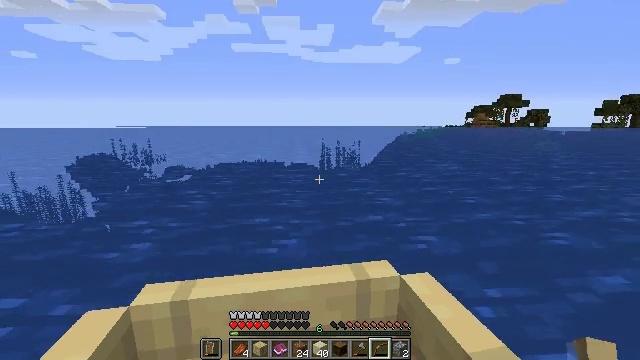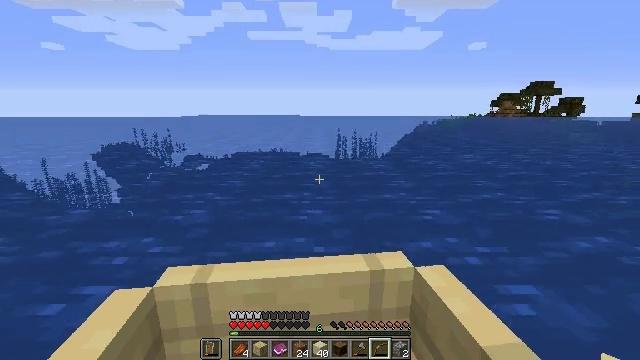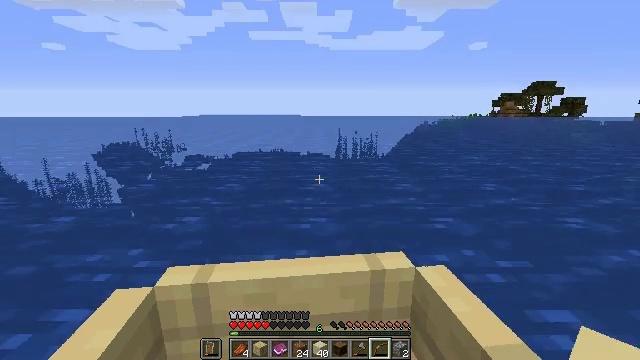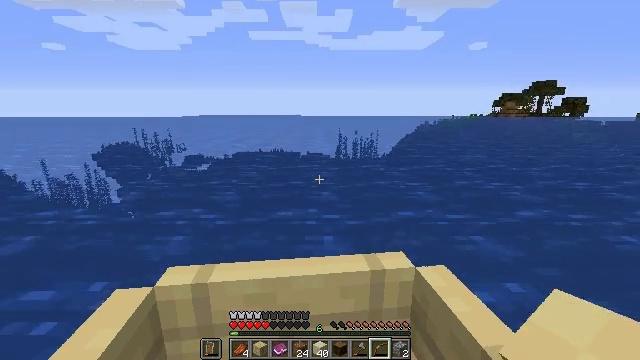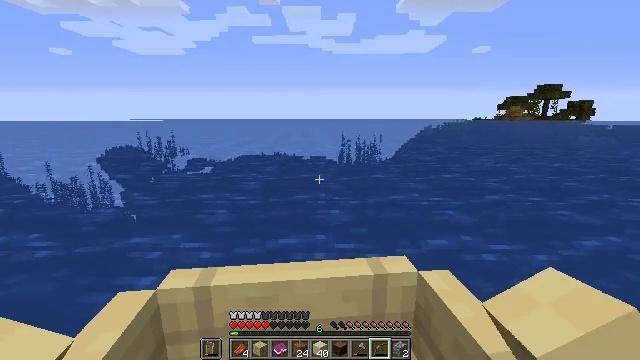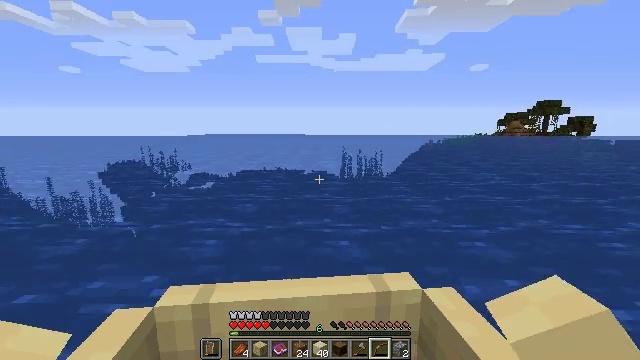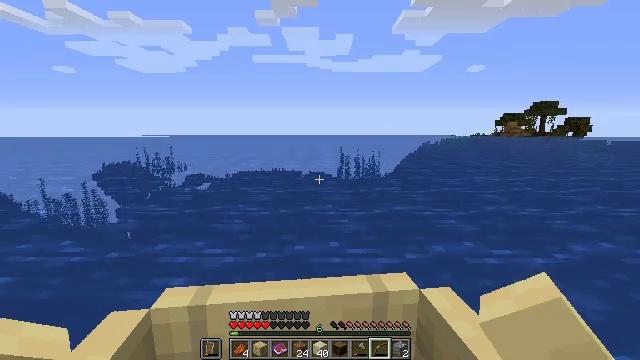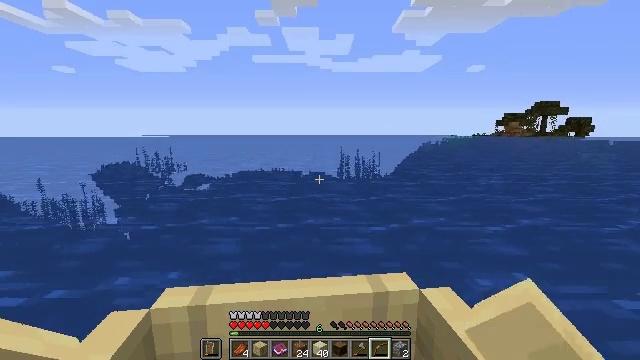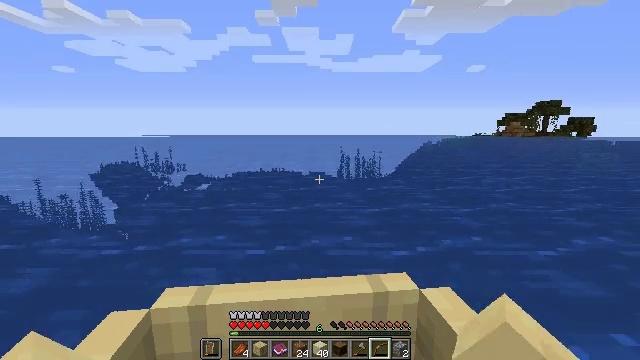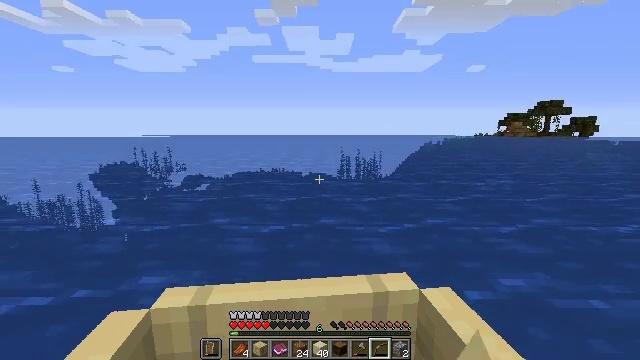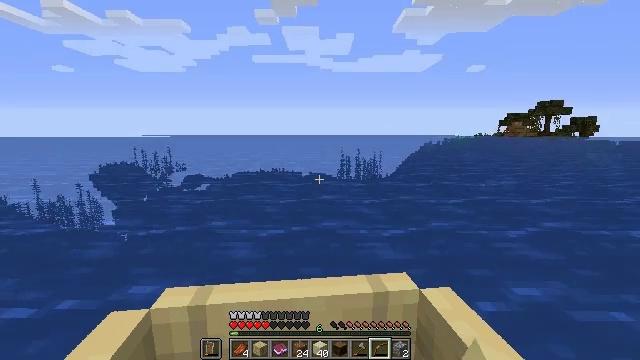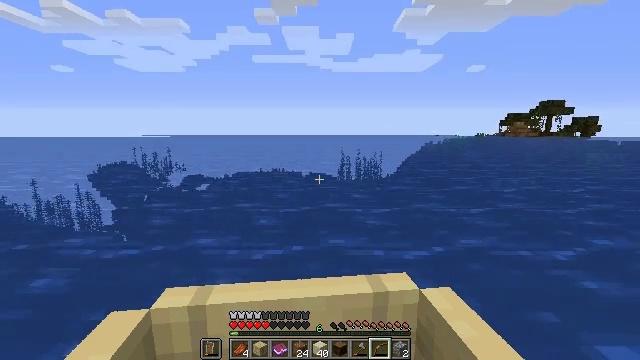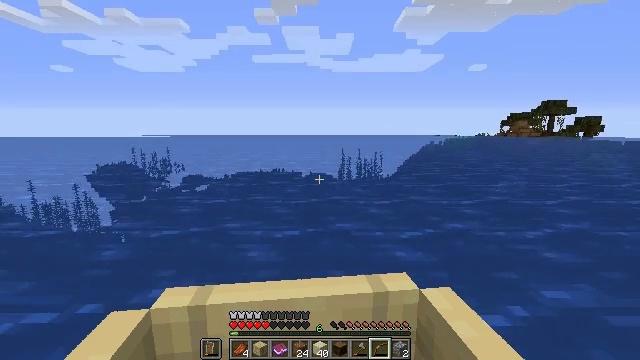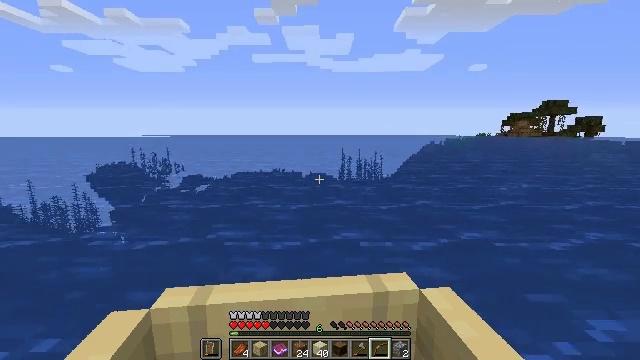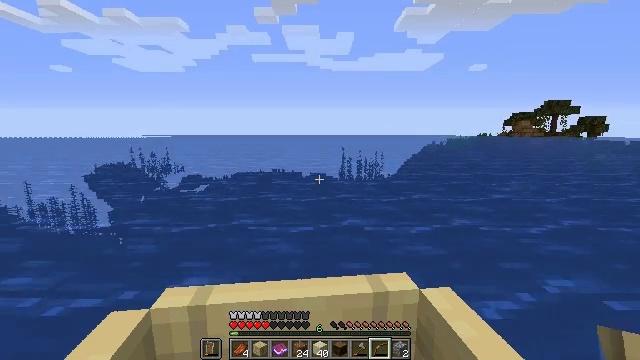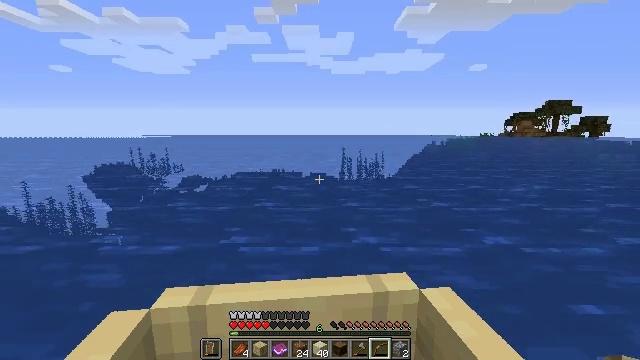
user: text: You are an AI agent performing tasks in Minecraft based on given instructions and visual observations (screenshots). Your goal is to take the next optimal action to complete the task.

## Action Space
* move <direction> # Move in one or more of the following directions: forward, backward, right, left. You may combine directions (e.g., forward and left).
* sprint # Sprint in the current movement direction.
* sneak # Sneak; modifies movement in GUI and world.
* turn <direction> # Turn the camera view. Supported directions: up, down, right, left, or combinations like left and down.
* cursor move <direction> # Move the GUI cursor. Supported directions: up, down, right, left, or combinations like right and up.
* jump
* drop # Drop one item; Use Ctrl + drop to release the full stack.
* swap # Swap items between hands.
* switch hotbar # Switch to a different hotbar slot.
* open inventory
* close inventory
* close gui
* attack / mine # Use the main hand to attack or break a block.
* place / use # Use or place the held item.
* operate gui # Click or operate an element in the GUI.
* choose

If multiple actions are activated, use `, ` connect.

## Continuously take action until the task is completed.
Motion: motion action
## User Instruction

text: Break packed ice to add to inventory.
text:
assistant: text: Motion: move forward, turn left and down
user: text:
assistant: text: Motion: move forward
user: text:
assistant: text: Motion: move forward
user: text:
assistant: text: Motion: move forward
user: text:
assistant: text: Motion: move forward, turn up
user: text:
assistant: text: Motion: move forward
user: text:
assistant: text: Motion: move forward
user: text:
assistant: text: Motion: move forward
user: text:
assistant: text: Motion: move forward
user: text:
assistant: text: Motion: move forward
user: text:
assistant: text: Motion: move forward
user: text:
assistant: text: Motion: move forward
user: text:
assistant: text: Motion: move forward
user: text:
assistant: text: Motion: move forward
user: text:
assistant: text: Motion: move forward
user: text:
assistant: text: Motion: move forward
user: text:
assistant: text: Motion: move forward
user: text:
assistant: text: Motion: move forward
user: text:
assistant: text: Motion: move forward
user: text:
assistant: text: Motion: move forward
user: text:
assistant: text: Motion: move forward
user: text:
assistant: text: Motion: move forward
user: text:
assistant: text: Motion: move forward, turn right and down
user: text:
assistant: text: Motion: move forward, turn right and down
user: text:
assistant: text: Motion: move forward, turn right and down
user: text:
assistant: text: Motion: move forward, turn right and down
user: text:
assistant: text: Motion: move forward, turn right and down
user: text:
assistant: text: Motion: move forward
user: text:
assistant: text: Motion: move forward
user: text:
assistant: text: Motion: move forward, turn up